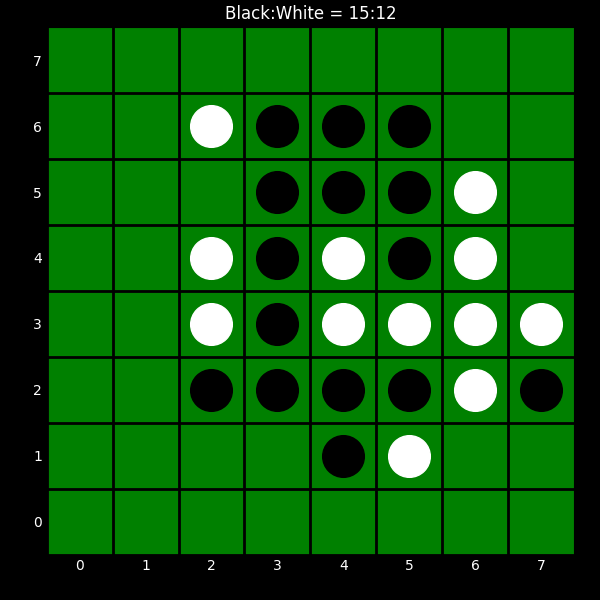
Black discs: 15
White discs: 12